Question: I filled my dropdownlist by angular js from json. But selection is not working on update i can not get selected value . How can i select dropdownlist selected item?
'''
//get single record by ID
$scope.getForUpdate = function (Branch) {
debugger
var getData = myService.getBrancheTypes();
getData.then(function (response) {
debugger
$scope.BrancheTypes = response.data;
}, function (error) {
console.log(error);
toastr.error("Error in getting records.");
});
debugger
$scope.Branch_ID = Branch.Branch_ID;
$scope.Branch_Name = Branch.Branch_Name;
$scope.Branch_Address = Branch.Branch_Address;
$scope.Branch_email = Branch.Branch_email;
$scope.Branch_Notes = Branch.Branch_Notes;
$scope.Branch_TimeFrom = new Date(moment(Branch.Branch_TimeFrom));
$scope.Branch_TimeTo = new Date(moment(Branch.Branch_TimeTo));
$scope.Branch_CreatedDate = new Date(moment(Branch.Branch_CreatedDate));
$scope.Branch_Manager = Branch.Branch_Manager;
$scope.Branch_TypeId = Branch.Branch_TypeId; // Branch.Branch_TypeId = 1
$scope.Branch_Type = $scope.BrancheTypes[Branch.Branch_Type]; // Object {BranchTypeId: 1, BranchTypeName: "Head Office", Branches: null}
$scope.Branch_Phone = Branch.Branch_Phone;
$scope.Branch_Fax = Branch.Branch_Fax;
$scope.saturday = Branch.saturday;
$scope.sunday = Branch.sunday;
$scope.monday = Branch.monday;
$scope.tuesday = Branch.tuesday;
$scope.wednesday = Branch.wednesday;
$scope.thursday = Branch.thursday;
$scope.friday = Branch.friday;
};
'''
'''
<select ng-model="Branch_Type">
<option value="{{field.BranchTypeId}}" ng-selected="true"
ng-repeat="field in BrancheTypes | orderBy:'BranchTypeId'">
{{field.BranchTypeName}}
</option>
</select>
'''
this is the values on debug
<URL>

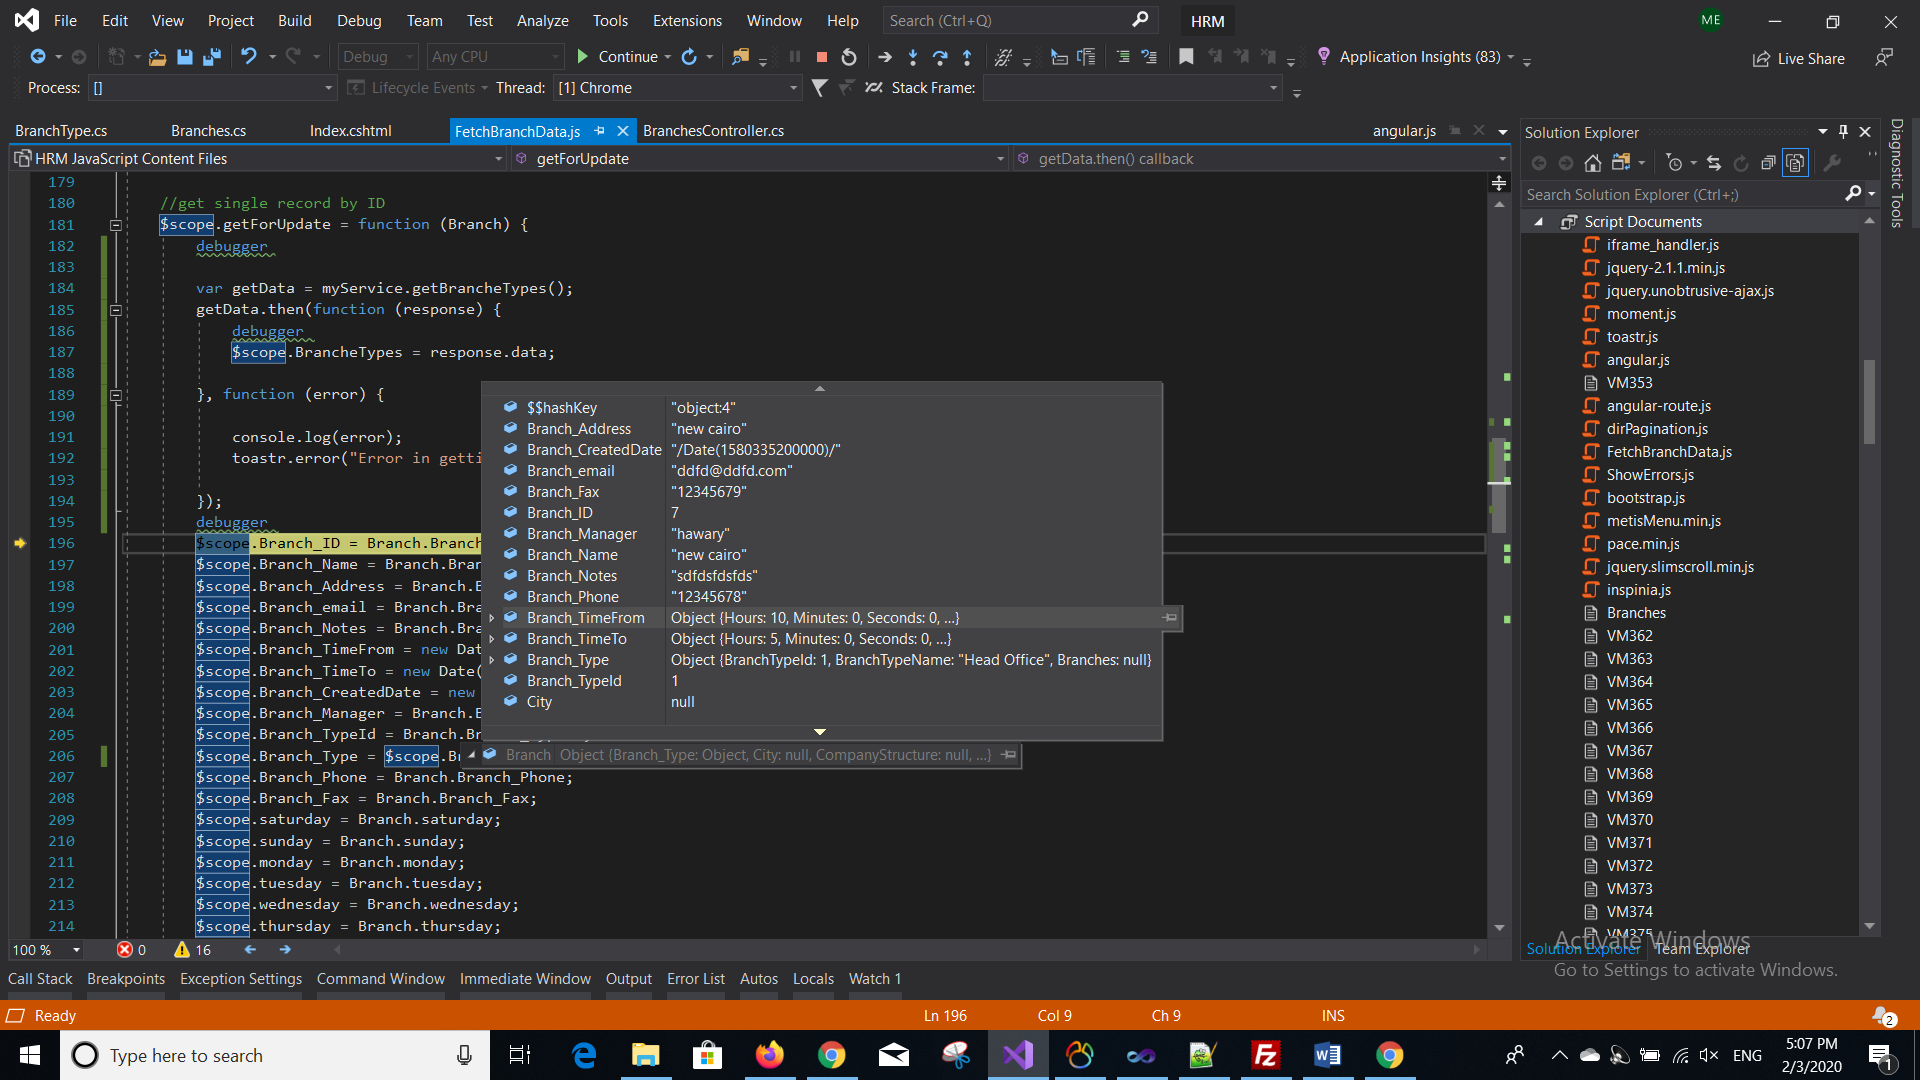
Answer: Try changing your html to this
'''
<select ng-model="selectedDevice"
ng-options="field.BranchTypeId as field.BranchTypeName for field in BrancheTypes | orderBy:'BranchTypeId'">
<option></option>
</select>
'''